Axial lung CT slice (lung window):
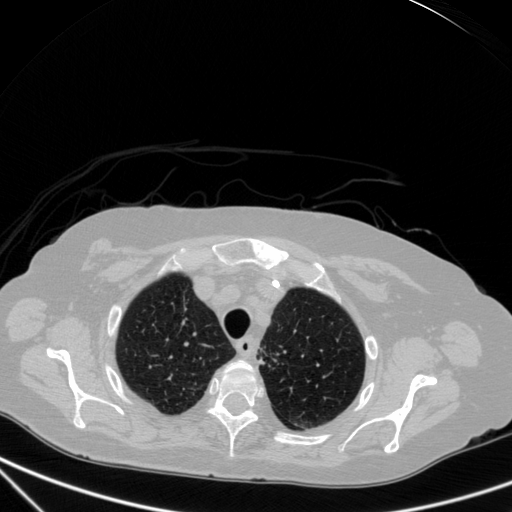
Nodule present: no